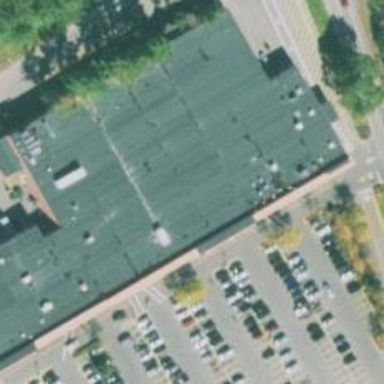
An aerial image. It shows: Supermarket.